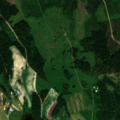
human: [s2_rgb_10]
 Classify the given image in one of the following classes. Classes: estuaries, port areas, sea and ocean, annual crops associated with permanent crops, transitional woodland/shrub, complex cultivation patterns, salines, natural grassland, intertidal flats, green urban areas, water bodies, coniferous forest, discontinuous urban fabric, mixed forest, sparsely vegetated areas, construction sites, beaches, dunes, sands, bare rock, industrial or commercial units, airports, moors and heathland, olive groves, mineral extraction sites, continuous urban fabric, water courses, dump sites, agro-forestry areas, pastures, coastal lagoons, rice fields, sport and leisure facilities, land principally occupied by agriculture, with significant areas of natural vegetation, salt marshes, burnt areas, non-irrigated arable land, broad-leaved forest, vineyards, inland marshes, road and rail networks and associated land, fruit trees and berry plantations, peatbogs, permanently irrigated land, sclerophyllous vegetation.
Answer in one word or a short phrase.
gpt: non-irrigated arable land, land principally occupied by agriculture, with significant areas of natural vegetation, coniferous forest, mixed forest, transitional woodland/shrub